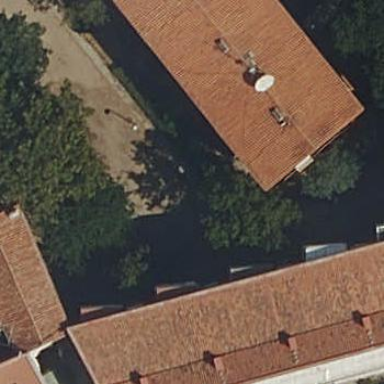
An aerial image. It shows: Apartments building with gabled roof oriented along the structure.